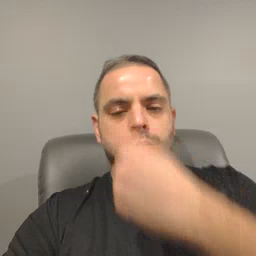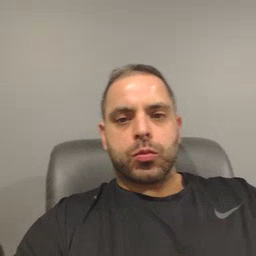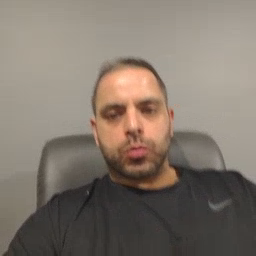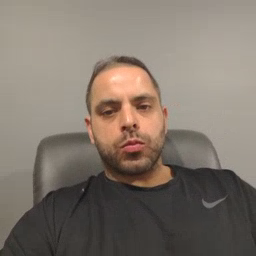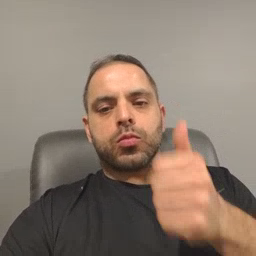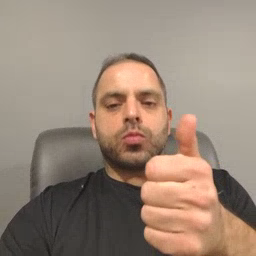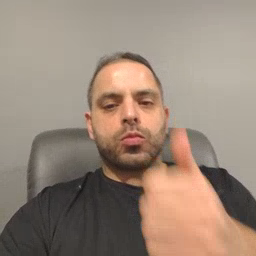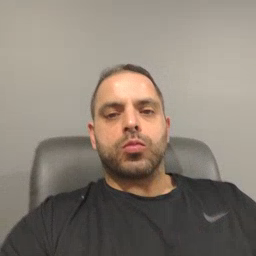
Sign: yourself